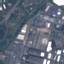
Label: Industrial